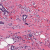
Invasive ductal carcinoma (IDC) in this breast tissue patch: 1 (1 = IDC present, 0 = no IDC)